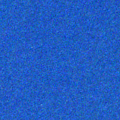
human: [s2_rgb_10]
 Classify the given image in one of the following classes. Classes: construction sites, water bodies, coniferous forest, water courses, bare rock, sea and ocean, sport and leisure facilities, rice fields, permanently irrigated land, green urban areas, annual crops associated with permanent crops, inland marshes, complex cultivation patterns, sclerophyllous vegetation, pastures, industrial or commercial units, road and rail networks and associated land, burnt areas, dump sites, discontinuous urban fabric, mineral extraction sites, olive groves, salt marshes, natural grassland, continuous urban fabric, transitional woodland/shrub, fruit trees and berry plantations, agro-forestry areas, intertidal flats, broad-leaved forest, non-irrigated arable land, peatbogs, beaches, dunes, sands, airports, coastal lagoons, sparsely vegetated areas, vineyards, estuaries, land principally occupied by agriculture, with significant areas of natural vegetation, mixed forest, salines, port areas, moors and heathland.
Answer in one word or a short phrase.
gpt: sea and ocean